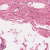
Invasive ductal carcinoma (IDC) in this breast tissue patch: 0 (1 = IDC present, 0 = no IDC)